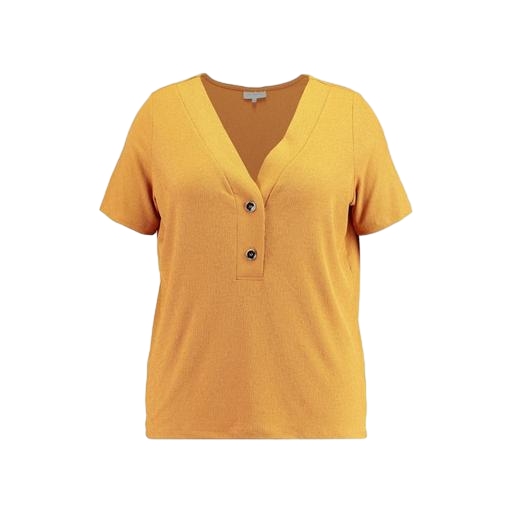
button up tee, yellow henley shirt, yellow short sleeved shirt, white background